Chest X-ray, AP view. Patient: 37 years old, sex M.
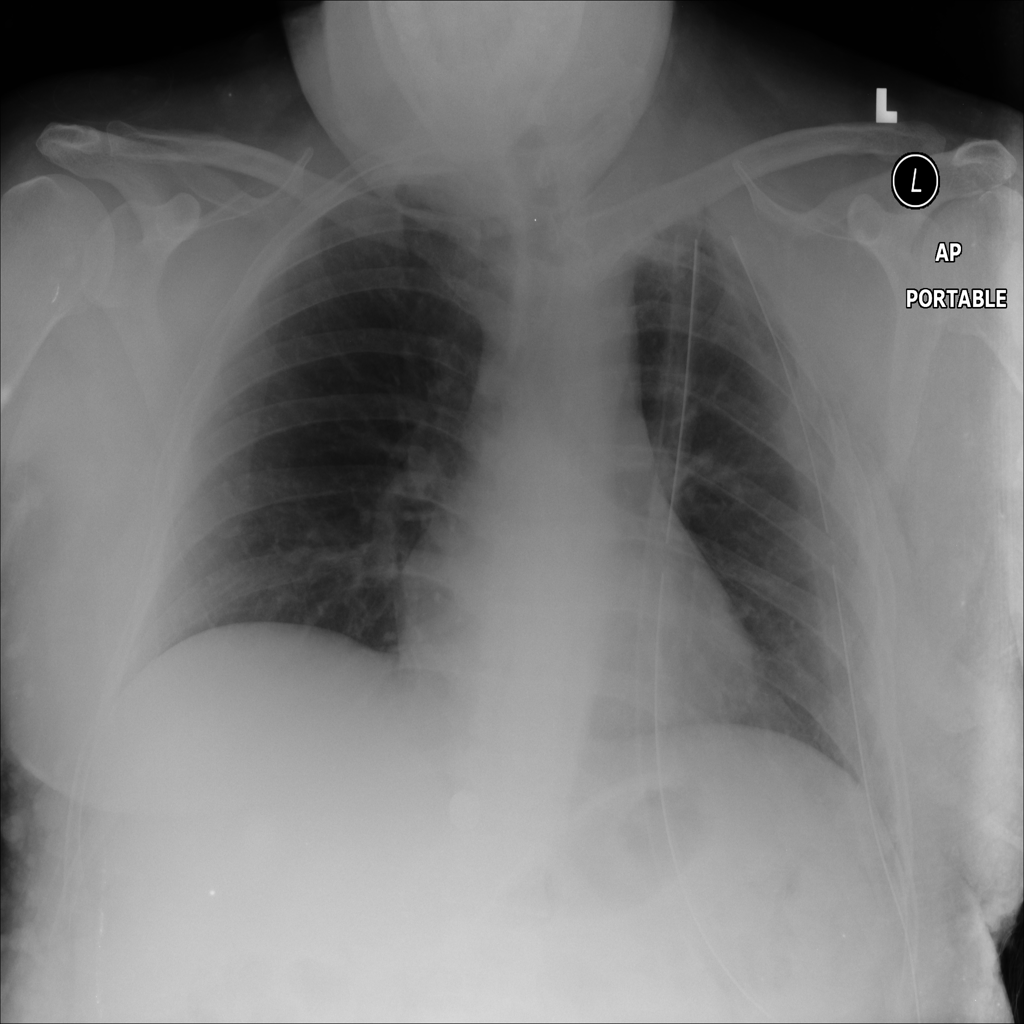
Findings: Emphysema